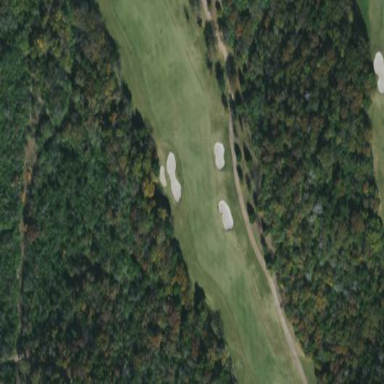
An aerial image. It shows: Golf rough area.